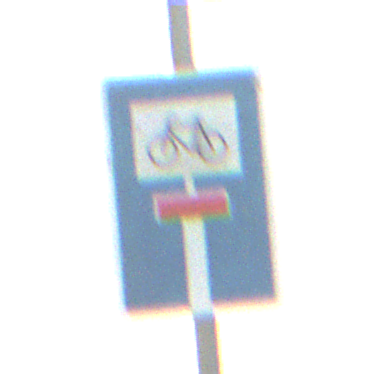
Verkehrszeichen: SackgasseRadverkehrDurchlaessig
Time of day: SunriseSunset
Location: Outdoor (Nature)
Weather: PartlyCloudy
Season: Summer
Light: Natural